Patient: sex M, age 53
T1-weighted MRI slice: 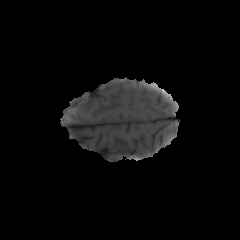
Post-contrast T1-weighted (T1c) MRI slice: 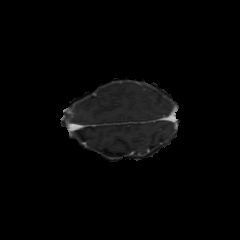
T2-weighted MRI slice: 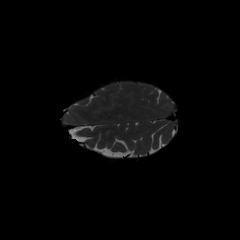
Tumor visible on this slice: no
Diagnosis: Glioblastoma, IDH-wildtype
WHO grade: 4